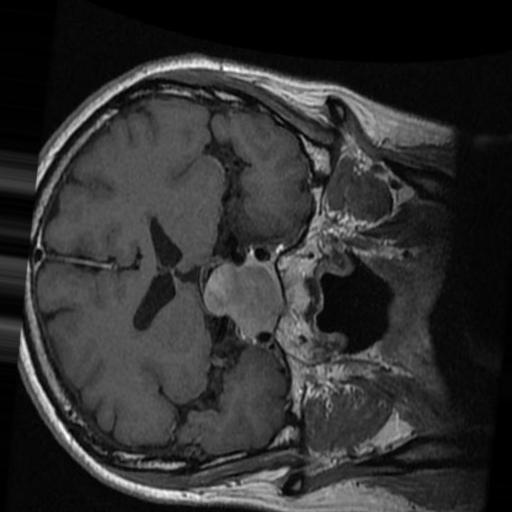
Label: brain_tumor